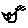
Label: bird